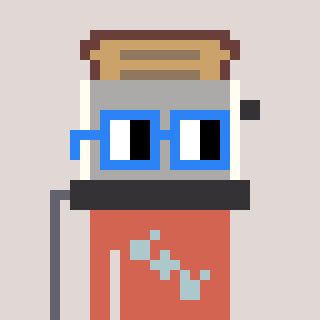
a pixel art character with square blue glasses, a toaster-shaped head and a peachy-colored body on a warm background